Aerial crown-view tile of a tropical tree (Barro Colorado Island, Panama), acquired 20240611:
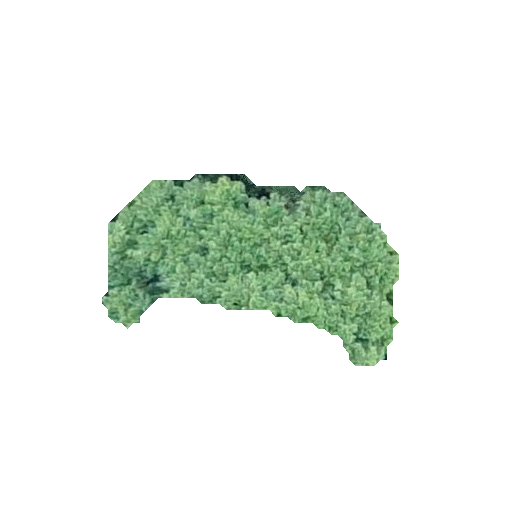
Species: Jacaranda copaia
GBIF accepted scientific name: Jacaranda copaia
Crown area: 57.578 m²